Question: ## Overview
I appreciate a couple of similar questions have already been asked before:
- <URL>
However I am no further forward in understanding how exactly the RTTI can be used for my needs.
I have also put a lot of time and effort into writing this question so I hope it does not get closed :)
## Working Examples
I have a few procedures below which can output to a TStrings list the property names, values and types of a component. The original source was not mine, I just made some minor changes to it, tidied up the code and put them into some neat reusable procedures:
---
The below will output the property names, such as:
> - - - - -
'''
procedure GetComponentPropertyNames(Component: TComponent; OutList: TStrings);
var
I: Integer;
Count, Size: Integer;
PropList: PPropList;
PropInfo: PPropInfo;
begin
OutList.BeginUpdate;
try
OutList.Clear;
Count := GetPropList(Component.ClassInfo, tkAny, nil);
Size := Count * SizeOf(Pointer);
GetMem(PropList, Size);
try
Count := GetPropList(Component.ClassInfo, tkAny, PropList);
for I := 0 to Count -1 do
begin
PropInfo := PropList^[I];
if not (PropInfo^.PropType^.Kind = tkMethod) then
begin
OutList.Add(PropInfo^.Name);
end;
end;
finally
FreeMem(PropList);
end;
finally
OutList.EndUpdate;
end;
end;
'''
---
The below will output the property values, such as:
> - - - - -
'''
function GetComponentPropertyValue(Component: TComponent; APropName: string): string;
var
I: Integer;
Count, Size: Integer;
PropList: PPropList;
PropInfo: PPropInfo;
begin
Count := GetPropList(Component.ClassInfo, tkAny, nil);
Size := Count * SizeOf(Pointer);
GetMem(PropList, Size);
try
Count := GetPropList(Component.ClassInfo, tkAny, PropList);
for I := 0 to Count -1 do
begin
PropInfo := PropList^[I];
if not (PropInfo^.PropType^.Kind = tkMethod) then
begin
if SameText(PropInfo^.Name, APropName) then
begin
Result := System.Variants.VarToStr(GetPropValue(Component, PropInfo^.Name));
Exit;
end;
end;
end;
finally
FreeMem(PropList);
end;
end;
procedure GetComponentPropertyValues(Component: TComponent; OutList: TStrings);
var
SL: TStringList;
I: Integer;
begin
SL := TStringList.Create;
try
GetComponentPropertyNames(Component, SL);
for I := 0 to SL.Count -1 do
begin
OutList.Add(GetComponentPropertyValue(Component, SL.Strings[I]));
end;
finally
SL.Free;
end;
end;
'''
---
And finally, The below will output the property types in string format, such as:
> - - - - -
'''
function GetComponentPropertyType(Component: TComponent; APropName: string): string;
var
SL: TStringList;
I: Integer;
PropInfo: TPropInfo;
PropTypeName: string;
begin
SL := TStringList.Create;
try
GetComponentPropertyNames(Component, SL);
for I := 0 to SL.Count -1 do
begin
PropInfo := GetPropInfo(Component, SL.Strings[I])^;
if SameText(PropInfo.Name, APropName) then
begin
PropTypeName := PropInfo.PropType^.Name;
Result := PropTypeName;
Exit;
end;
end;
finally
SL.Free;
end;
end;
procedure GetComponentPropertyTypes(Component: TComponent; OutList: TStrings);
var
SL: TStringList;
I: Integer;
begin
SL := TStringList.Create;
try
GetComponentPropertyNames(Component, SL);
for I := 0 to SL.Count -1 do
begin
OutList.Add(GetComponentPropertyType(Component, SL.Strings[I]));
end;
finally
SL.Free;
end;
end;
'''
---
Side by side the output for each procedure called above would show something like this:
> - - - - -
---
## Question
All of the above at this point works, there is no issue other than I need to take some time reading the documentation a little more to try and get a bit of a better understanding and be able to digest it all.
My question (which has been bugging me for a few days now) is how to correctly get and set the sub properties. For example, take a look at this screenshot (modified for purpose) of the Delphi Object Inspector:

Just like the procedures shown before, I need the same thing to happen for those sub properties I highlighted in blue.
Ideally what I would like is a function where I can pass a component and a property name, and return True if it has sub properties, so something like:
'''
function HasSubProperty(Component: TComponent; APropName: string): Boolean;
begin
Result := ??
end;
'''
I am not sure how well this would work though as evident from the screenshot, some sub properties also have sub properties (such as Component>Font>Style).
Ultimately what I would like is a way of retrieving the names, values and types of sub properties. So something like:
'''
procedure GetComponentSubPropertyNames(Component: TComponent; APropName: string;
OutList: TStrings);
begin
//
end;
'''
When called:
'''
GetComponentSubPropertyNames(Label1, Anchors);
'''
Should retrieve:
> - - - -
With similar procedures to get the values and types would look like:
> - - - -
For the Font sub properties, for example:
> - - - - - - -
Accessing another sub property (Font.Style) then poses yet another problem, unless a procedure like so is used:
'''
procedure GetComponentSubPropertySubPropertyNames(Component: TComponent; APropName, ASubPropName: string; OutList: TStrings);
begin
//
end;
'''
This then becomes rather silly.
---
## Summary
Basically I need a way of digging into deeper level properties to get the names, values and types of them, put them in a list, and also be able to change the values.
I would appreciate it if someone could write some code samples of how I can achieve this (bonus with some comments in the code). I am sure for some this will be a relatively easy task but I am finding it very trivial indeed.
Having read various documentation and examples so far still leaves me rather clueless to be honest, the main concern is not knowing what types to use or how to correctly create and manage them.
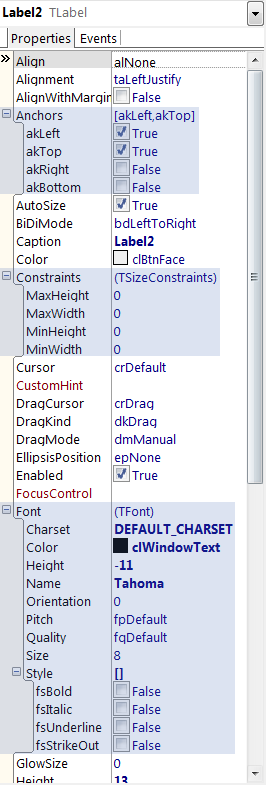
Answer: Sub properties like is Already A Components(Classes) created in owner component like .
To know property type use 'PropInfo.PropType^.Kind'
See Delphi help
<URL>
<URL>
Here is a sample of code you request:
'''
function HasSubProperty(Component: TComponent; APropName: string): Boolean;
var PropInfo: TPropInfo;
begin
PropInfo := GetPropInfo(Component, APropName)^;
Result := PropInfo.PropType^.Kind in [tkClass,tkSet,tkRecord]
end;
'''
Example to get sub class
'''
function GetSubPropClass(Component: TComponent; APropName: string):TComponent;
var PropInfo: PPropInfo;
AObject : TObject;
begin
Result := nil;
PropInfo := GetPropInfo(Component, APropName);
if PropInfo.PropType^.Kind in [tkClass] then
begin
AObject := GetObjectProp(Component,PropInfo);
if Assigned(AObject) then
Result := TComponent(AObject);
end;
end;
'''
Example To Use it
'''
procedure TForm1.Button1Click(Sender: TObject);
var AComp : TComponent;
begin
AComp := GetSubPropClass(Form1,'TFont',ListBox4.Items);
if AComp <> nil then
GetComponentPropertyNames(AComp);
end;
'''
This code will help you to understand properties
'''
function GetComponentPropertyValue(Component: TComponent; APropName: string): string;
var
I,X: Integer;
Count, Size: Integer;
PropList: PPropList;
PropInfo: PPropInfo;
PropTypeInf : PTypeInfo;
SetList : TStrings;
SetName,SetVal : string;
begin
Count := GetPropList(Component.ClassInfo, tkAny, nil);
Size := Count * SizeOf(Pointer);
GetMem(PropList, Size);
try
Count := GetPropList(Component.ClassInfo, tkAny, PropList);
for I := 0 to Count -1 do
begin
PropTypeInf := PropList^[I]^.PropType^;
PropInfo := PropList^[I];
if not (PropInfo^.PropType^.Kind = tkMethod) then
begin
if SameText(PropInfo^.Name, APropName) then
begin
if (PropInfo^.PropType^.Kind = tkSet) then
begin
try
SetList := TStringList.Create;
SetList.CommaText := System.Variants.VarToStr(GetPropValue(Component, PropInfo^.Name));
for X := 0 to 255 do
begin
SetName := GetSetElementName(GetTypeData(PropTypeInf)^.CompType^,X);
if ContainsStr(SetName,'UITypes') then break;
SetVal := SetName + ' = ' + IfThen(SetList.IndexOf(SetName)<>-1,'True','False');
if Result = '' then
Result := SetVal else
Result := Result + ', ' + SetVal;
end;
finally
SetList.Free;
end;
end else
Result := System.Variants.VarToStr(GetPropValue(Component, PropInfo^.Name));
Exit;
end;
end;
end;
finally
FreeMem(PropList);
end;
end;
'''